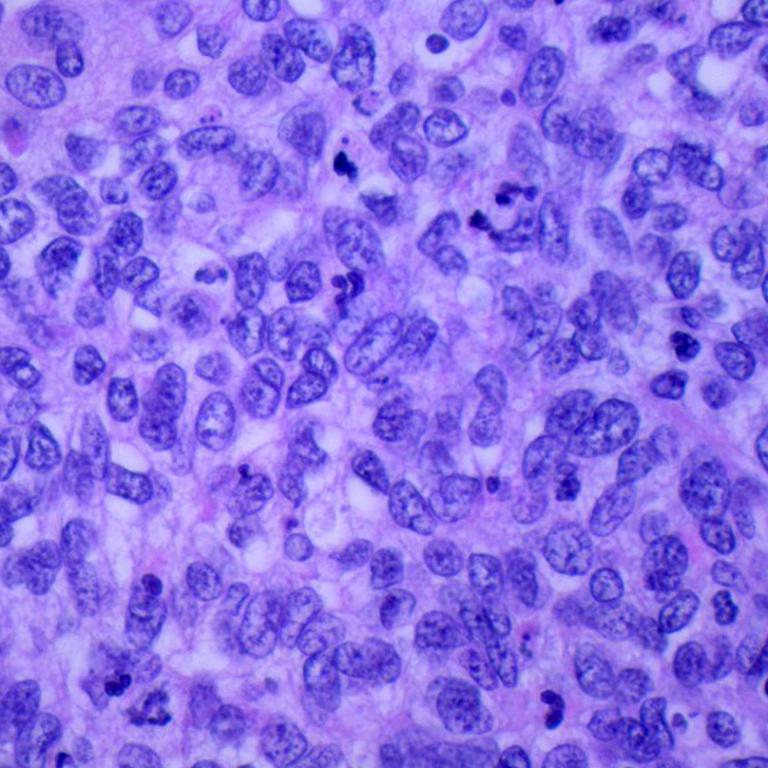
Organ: lung
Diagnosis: squamous carcinomas